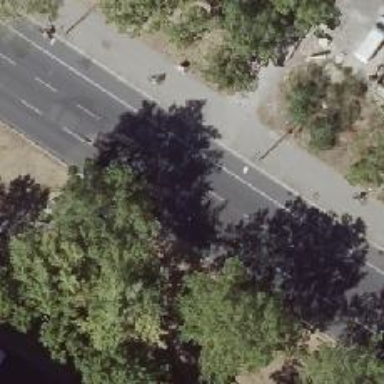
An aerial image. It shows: Secondary road with asphalt surface. It is dual carriageway with kerb separating the cycleway on the right.